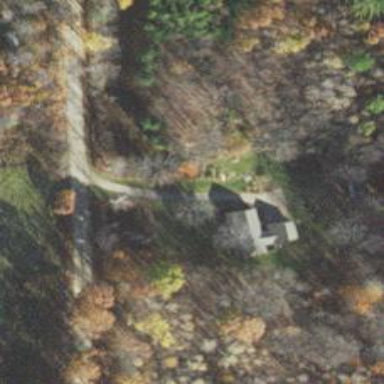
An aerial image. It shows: Driveway leading to service road.